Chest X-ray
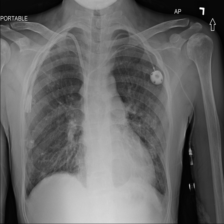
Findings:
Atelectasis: negative
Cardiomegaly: negative
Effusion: negative
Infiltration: negative
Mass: negative
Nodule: negative
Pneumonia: negative
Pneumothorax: negative
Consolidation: negative
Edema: negative
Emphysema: negative
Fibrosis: negative
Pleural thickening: positive
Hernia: negative